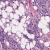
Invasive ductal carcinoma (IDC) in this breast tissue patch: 1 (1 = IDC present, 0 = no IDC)